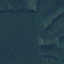
Label: Forest